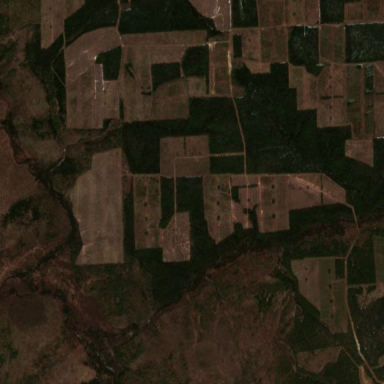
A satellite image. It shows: Logging area.